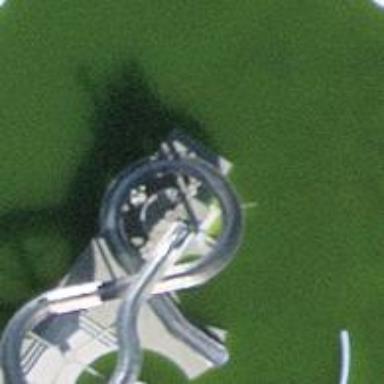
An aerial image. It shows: Water slide attraction.